Question: In my iphone app,I have to show near by restaurants in Map View,Currently I am using Google map url in a web view.
But how can I show nearby restaurants with in 5000 meters of current location with native MKMap view(I found out my current location-lat&long)
I would like to learn how to implement as in the below screen shot(by clicking the annotations going to its detail too)
Any helps ?? thanks in advance

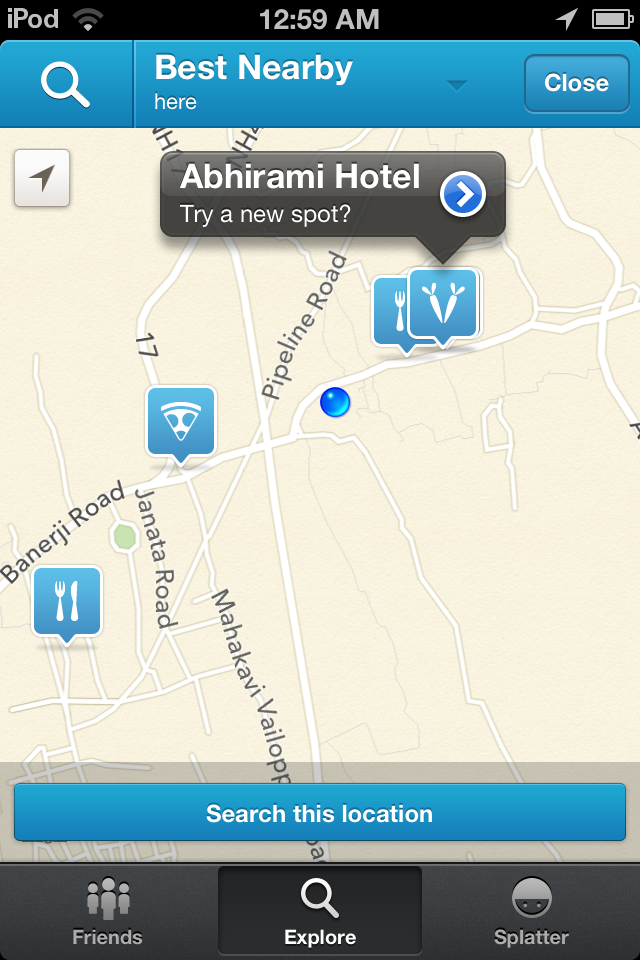
Answer: In iOS 6.1, you can use <URL>, part of the standard iOS MapKit.framework:
'''
MKLocalSearchRequest *request = [[MKLocalSearchRequest alloc] init];
request.naturalLanguageQuery = @"restaurant";
request.region = mapView.region;
MKLocalSearch *localSearch = [[MKLocalSearch alloc] initWithRequest:request];
[localSearch startWithCompletionHandler:^(MKLocalSearchResponse *response, NSError *error) {
NSMutableArray *annotations = [NSMutableArray array];
[response.mapItems enumerateObjectsUsingBlock:^(MKMapItem *item, NSUInteger idx, BOOL *stop) {
CustomAnnotation *annotation = [[CustomAnnotation alloc] initWithPlacemark:item.placemark];
annotation.title = item.name;
annotation.subtitle = item.placemark.addressDictionary[(NSString *)kABPersonAddressStreetKey];
annotation.phone = item.phoneNumber;
[annotations addObject:annotation];
}];
[self.mapView addAnnotations:annotations];
}];
'''
My custom annotation is just a 'MKPlacemark' plus a title and subtitle:
'''
@interface CustomAnnotation : MKPlacemark
@property (strong, nonatomic) NSString *title;
@property (strong, nonatomic) NSString *subtitle;
@property (strong, nonatomic) NSString *phone;
@end
'''
If you want to see the disclosure indicator on your callout (so you can transition to another controller to view the details, you can:
'''
- (MKAnnotationView *)mapView:(MKMapView *)mapView viewForAnnotation:(id<MKAnnotation>)annotation
{
if (![annotation isKindOfClass:[CustomAnnotation class]])
return nil;
MKAnnotationView *annotationView = [[MKPinAnnotationView alloc] initWithAnnotation:annotation
reuseIdentifier:@"CustomAnnotationView"];
annotationView.canShowCallout = YES;
annotationView.rightCalloutAccessoryView = [UIButton buttonWithType:UIButtonTypeDetailDisclosure];
return annotationView;
}
'''
If you want to open your other view when the user clicks on the callout accessory:
'''
- (void)mapView:(MKMapView *)mapView annotationView:(MKAnnotationView *)view calloutAccessoryControlTapped:(UIControl *)control
{
if (![view.annotation isKindOfClass:[CustomAnnotation class]])
return;
CustomAnnotation *annotation = (CustomAnnotation *)view.annotation;
ABRecordRef person = ABPersonCreate();
ABRecordSetValue(person, kABPersonOrganizationProperty, (__bridge CFStringRef) annotation.title, NULL);
if (annotation.phone)
{
ABMutableMultiValueRef phoneNumberMultiValue = ABMultiValueCreateMutable(kABMultiStringPropertyType);
ABMultiValueAddValueAndLabel(phoneNumberMultiValue, (__bridge CFStringRef) annotation.phone, kABPersonPhoneMainLabel, NULL);
ABRecordSetValue(person, kABPersonPhoneProperty, phoneNumberMultiValue, nil);
CFRelease(phoneNumberMultiValue);
}
ABMutableMultiValueRef address = ABMultiValueCreateMutable(kABMultiDictionaryPropertyType);
ABMultiValueAddValueAndLabel(address, (__bridge CFDictionaryRef) annotation.addressDictionary, kABWorkLabel, NULL);
ABRecordSetValue(person, kABPersonAddressProperty, address, NULL);
ABUnknownPersonViewController *personView = [[ABUnknownPersonViewController alloc] init];
personView.unknownPersonViewDelegate = self;
personView.displayedPerson = person;
personView.allowsAddingToAddressBook = YES;
[self.navigationController pushViewController:personView animated:YES];
CFRelease(address);
CFRelease(person);
}
- (void)unknownPersonViewController:(ABUnknownPersonViewController *)unknownPersonView didResolveToPerson:(ABRecordRef)person
{
}
'''
For more information (e.g. customizing the annotation views, determining device location, etc.), refer to the <URL>.
See <URL> for a simple example.